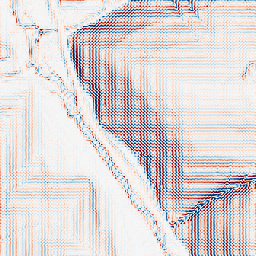
Category: wavelet
Decomposition family: wavelet_dwt
Decomposition parameters: wavelet: haar
level: 2
Upsampling method: nearest
Upsampling parameters: scale: 2
Upsampling scale: 2